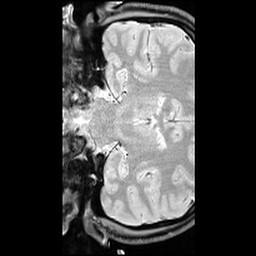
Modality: T1w
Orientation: coronal
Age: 22
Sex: female
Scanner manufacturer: siemens
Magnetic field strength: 3 T
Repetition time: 6.5 s
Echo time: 0.016 s